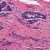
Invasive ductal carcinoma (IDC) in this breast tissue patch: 0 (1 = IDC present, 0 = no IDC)